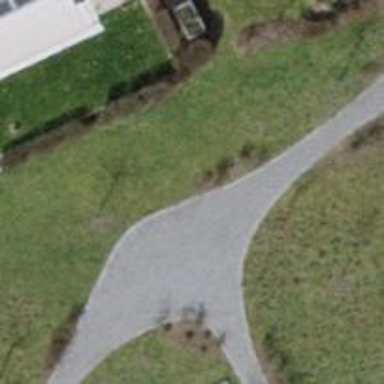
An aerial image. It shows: Footway with surface of pebblestone.